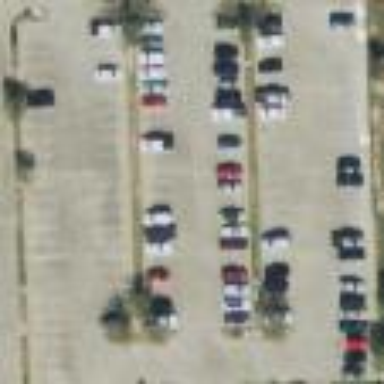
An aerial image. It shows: Parking area.